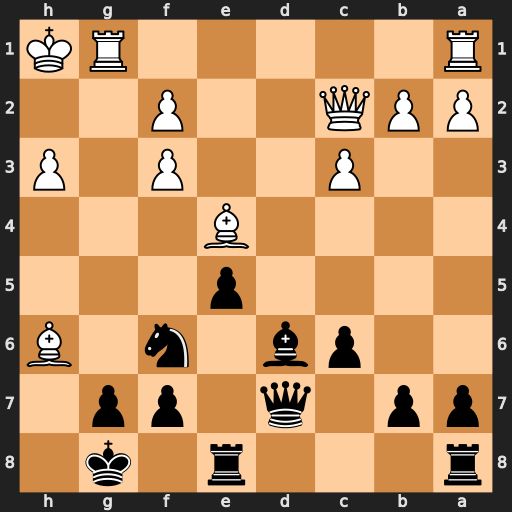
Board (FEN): r3r1k1/pp1q1pp1/2pb1n1B/4p3/4B3/2P2P1P/PPQ2P2/R5RK
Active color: b
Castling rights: -
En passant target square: -
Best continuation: Qxh3#